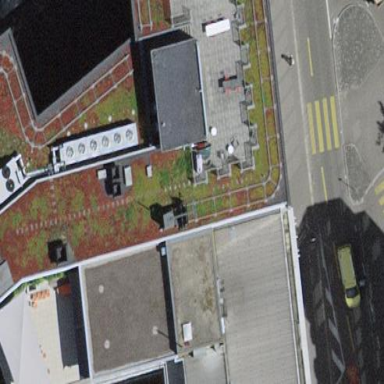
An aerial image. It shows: Commercial building.